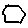
Label: hexagon